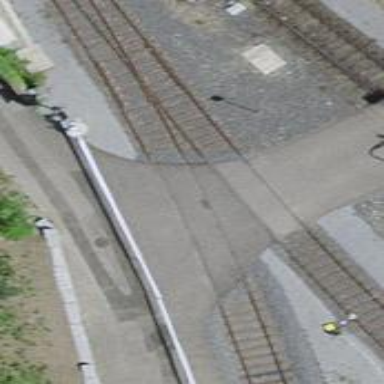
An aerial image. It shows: Level crossing along the railway.